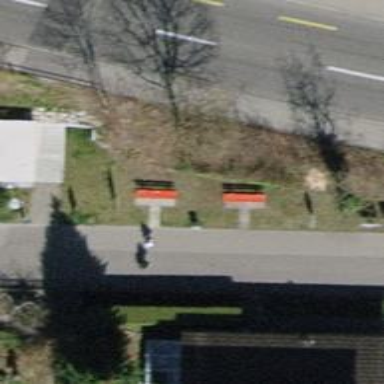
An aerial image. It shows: Red bench.